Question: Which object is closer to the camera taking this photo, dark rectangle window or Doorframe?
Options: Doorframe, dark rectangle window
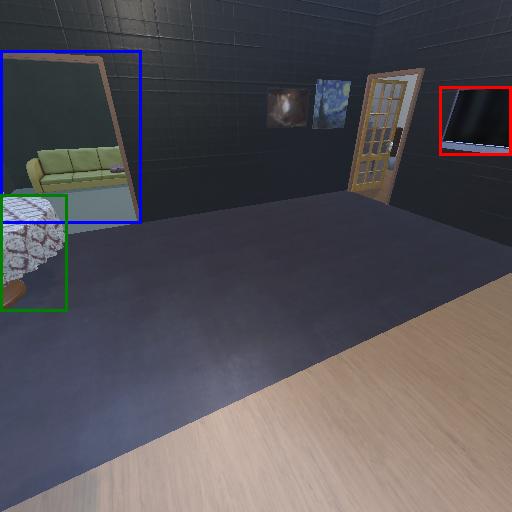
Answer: Doorframe